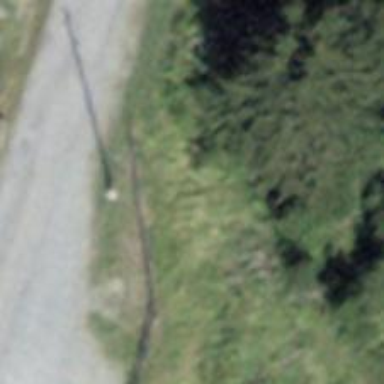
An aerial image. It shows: Power pole.